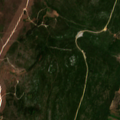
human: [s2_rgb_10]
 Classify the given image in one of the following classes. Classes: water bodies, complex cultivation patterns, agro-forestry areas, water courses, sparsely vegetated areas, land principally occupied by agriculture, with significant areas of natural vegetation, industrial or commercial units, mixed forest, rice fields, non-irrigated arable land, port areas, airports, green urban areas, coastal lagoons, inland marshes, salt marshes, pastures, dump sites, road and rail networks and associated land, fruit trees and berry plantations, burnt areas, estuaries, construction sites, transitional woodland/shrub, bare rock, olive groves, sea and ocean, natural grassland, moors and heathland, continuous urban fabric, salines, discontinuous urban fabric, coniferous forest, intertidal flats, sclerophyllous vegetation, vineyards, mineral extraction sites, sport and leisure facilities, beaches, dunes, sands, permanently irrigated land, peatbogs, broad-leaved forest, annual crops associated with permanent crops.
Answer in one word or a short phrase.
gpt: complex cultivation patterns, natural grassland, sclerophyllous vegetation, transitional woodland/shrub